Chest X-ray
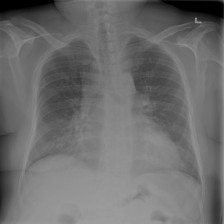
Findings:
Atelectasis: negative
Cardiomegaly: negative
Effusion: negative
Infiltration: negative
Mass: negative
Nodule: negative
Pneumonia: negative
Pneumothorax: negative
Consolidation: negative
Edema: negative
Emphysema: negative
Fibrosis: negative
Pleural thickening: negative
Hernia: negative